Question: I have a View Controller, which contains a Collection View. Inside is a Collection Reusable View, a Collection View Cell and a Collection Reusable View.
Inside the header, I have the functionality to login, register or logout.
Depending on what button is clicked, Views inside this header will be hidden or not. Now the last thing I have to do is re-size the frame height of the header view (Collection Reusable View). Because when logged in, both RegisterView and LoginView will be hidden which will leave a large amount of empty space.
here is an image of my structure:

I quickly noticed that I'm unable to add any constraints to the Collection Reusable View :(
All the functionality for the header Collection Reusable View is inside a class that extends 'UICollectionReusableView'. I'm able to read 'self.frame.height', but I cannot write to it. I seem to be able to edit the frame (why is height read-only, while frame is not, apple?). This however has no effect, even 'self.frame = CGRectZero' doesn't do anything.
I noticed I can do this inside the main ViewController.swift, when initializing the header and footer ('func collectionView, switch on kind -> UICollectionElementKindSectionHeader'), but this is not what I want as it should change on button click.
For now, I move the RegisterView up (I edit the top constraint in the code).
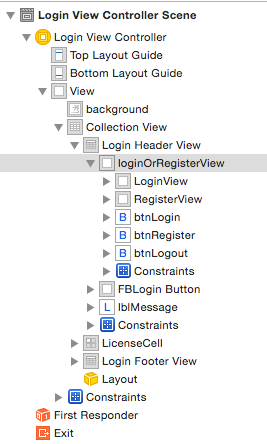
Answer: You can't directly manipulate the size of a view in a collection view. To control their sizes, your collection view's delegate should conform to 'UICollectionViewDelegateFlowLayout', then you can return whatever size you like for the header in that section by implementing the method 'collectionView(_:layout:referenceSizeForHeaderInSection:)' on that protocol. If the header should not be visible, simply return '0.0'for its height. Once you've changed the state of your view controller in a way that will require an update to this layout, call 'invalidateLayout()' on the collection view's layout to trigger these layout methods on your delegate to be called.
'''
class MyCollectionViewController : UICollectionViewController, UICollectionViewDelegateFlowLayout {
var shouldHideHeader: Bool = false {
didSet {
self.collectionView?.collectionViewLayout.invalidateLayout()
}
}
let defaultHeaderSize: CGFloat = 100.0
let loginHeaderSectionIndex: Int = 0
func collectionView(collectionView: UICollectionView, layout collectionViewLayout: UICollectionViewLayout, referenceSizeForHeaderInSection section: Int) -> CGSize {
if self.shouldHideHeader && section == self.loginHeaderSectionIndex {
return CGSize(width: collectionView.bounds.width, height: 0.0 )
}
else {
return CGSize(width: collectionView.bounds.width, height: self.defaultHeaderSize)
}
}
}
'''